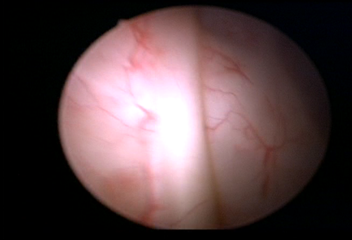
Modality: WLC
Class: Normal mucosa
Bladder cancer association: No